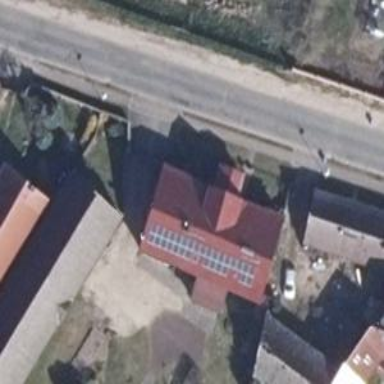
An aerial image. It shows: Small solar photovoltaic panel used as generator to produce electricity.